Field crop: maize
Growth stage: 2
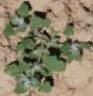
Species: chenopodium